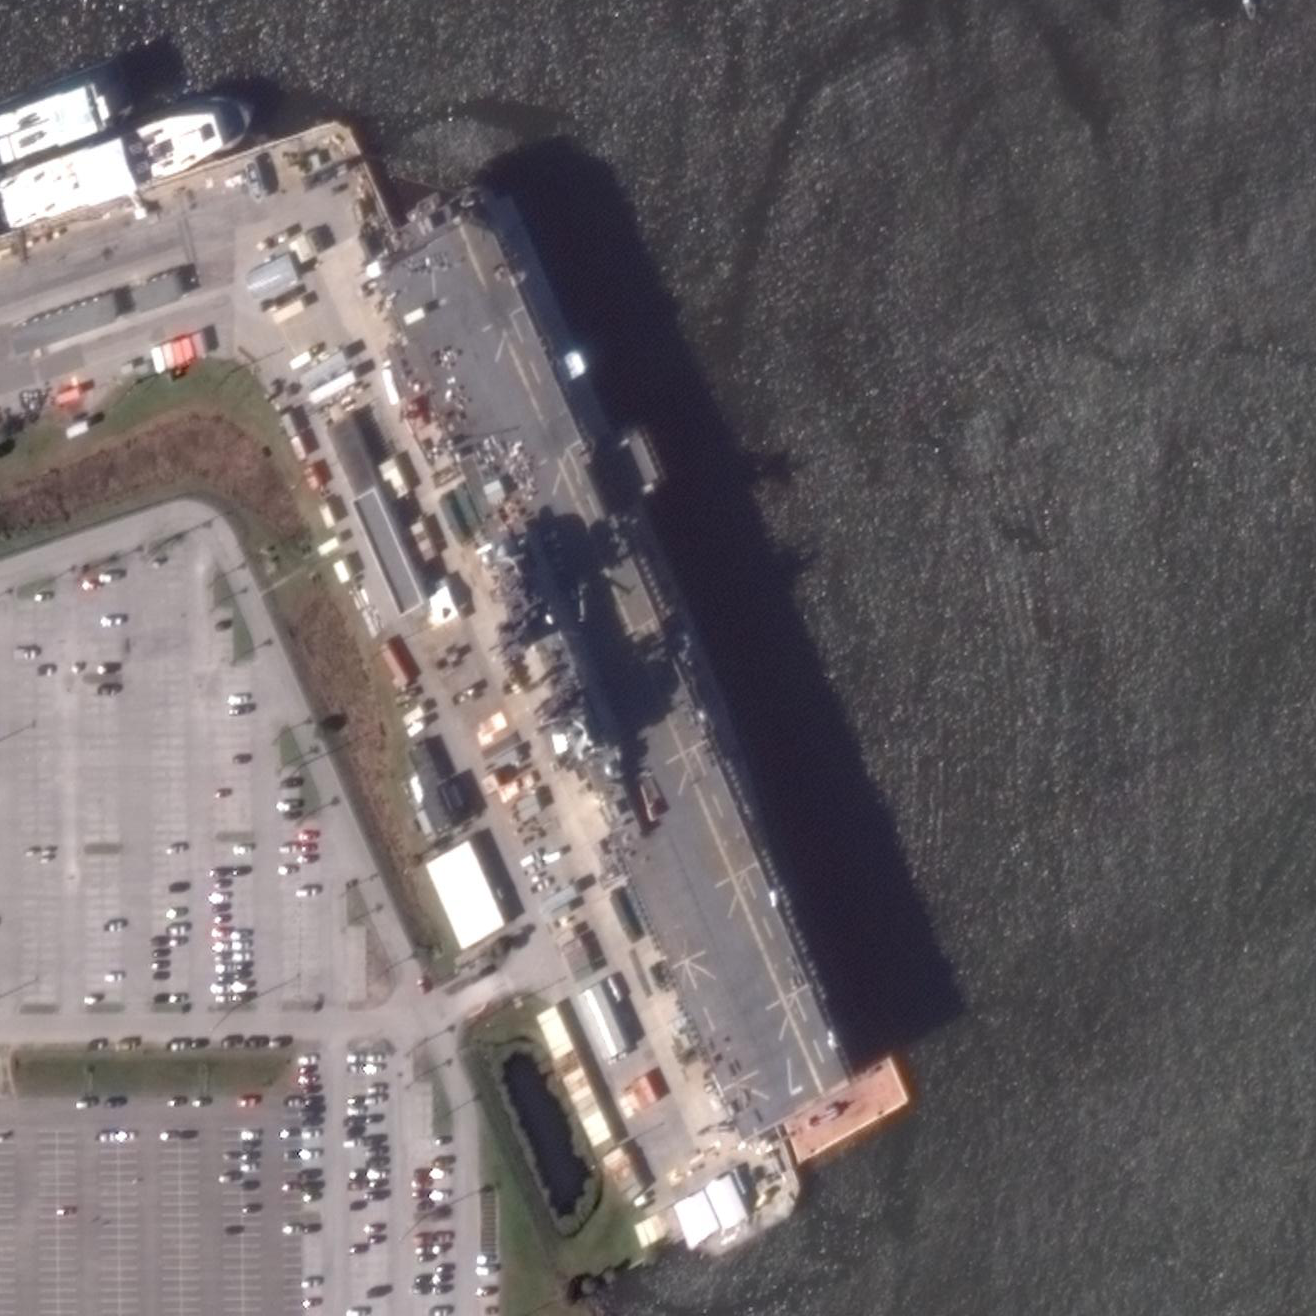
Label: assault